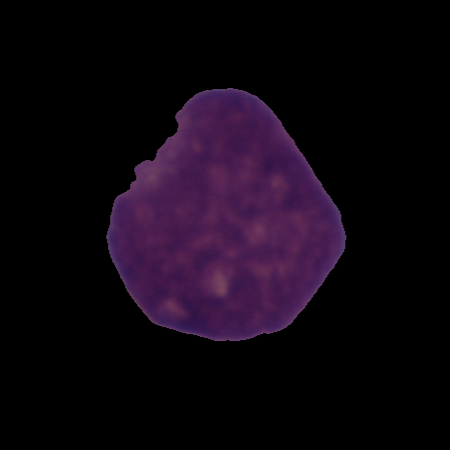
Label: cancer